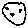
Label: smiley face